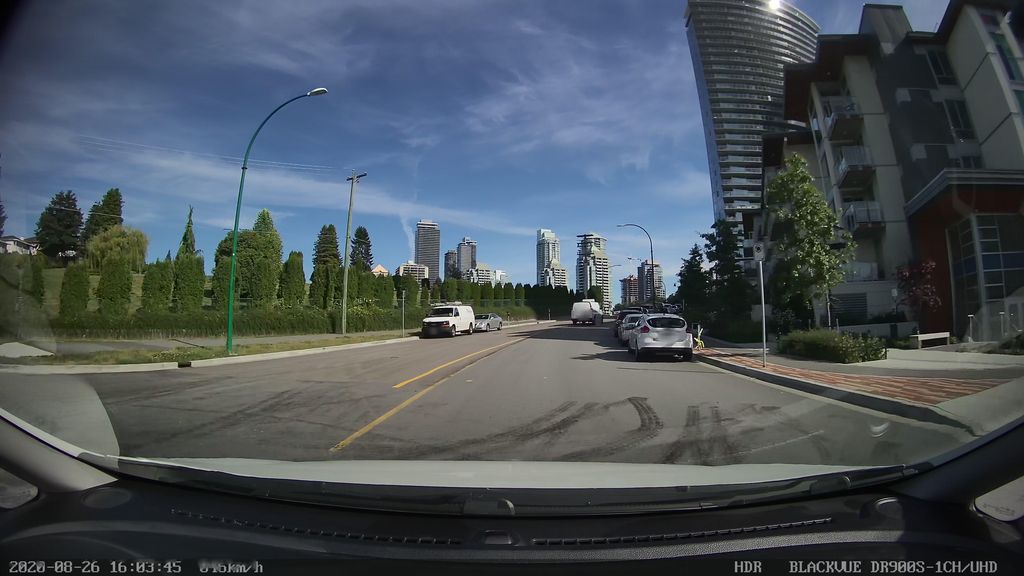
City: vancouver